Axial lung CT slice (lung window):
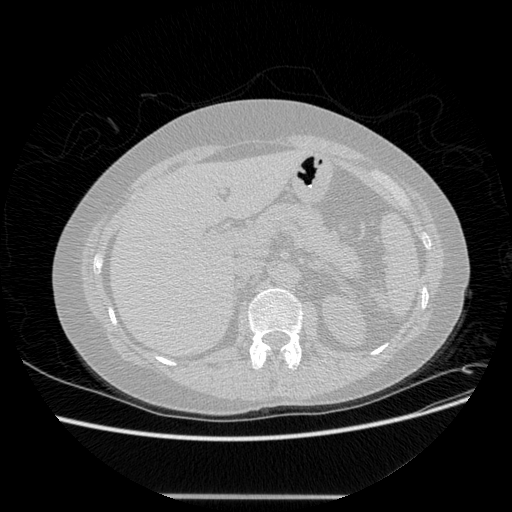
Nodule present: no